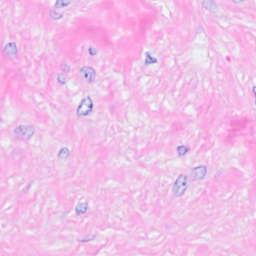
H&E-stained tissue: Breast